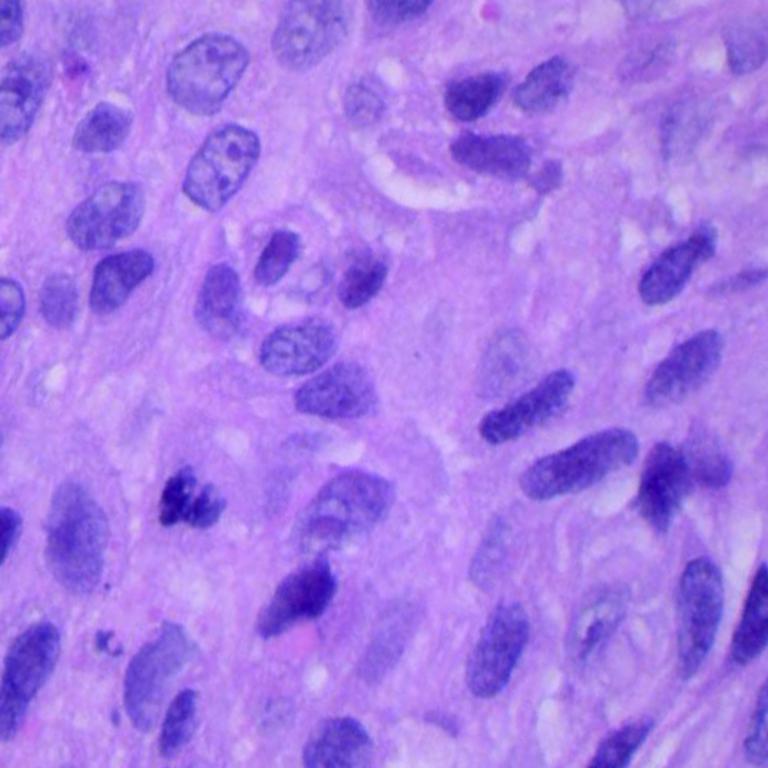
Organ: lung
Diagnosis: squamous carcinomas